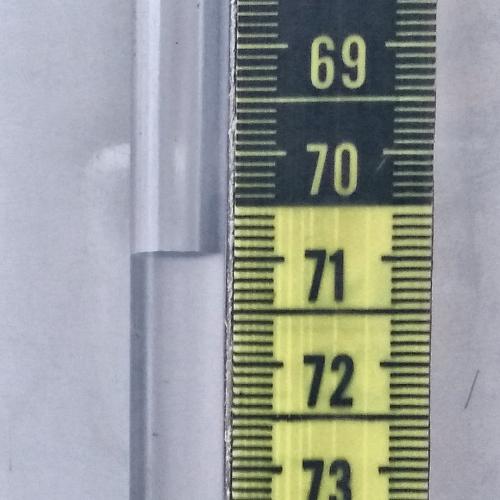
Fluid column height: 71.0 cm